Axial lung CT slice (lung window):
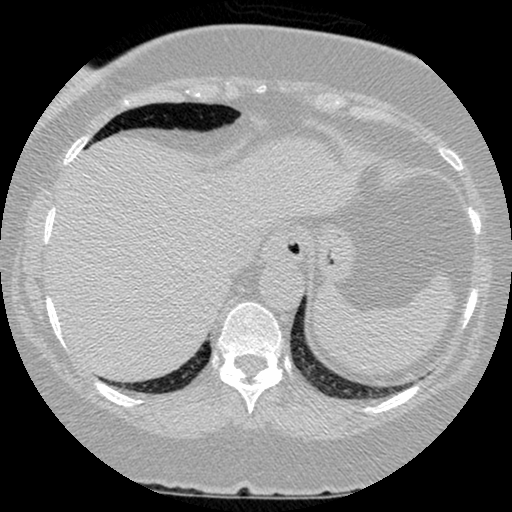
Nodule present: no